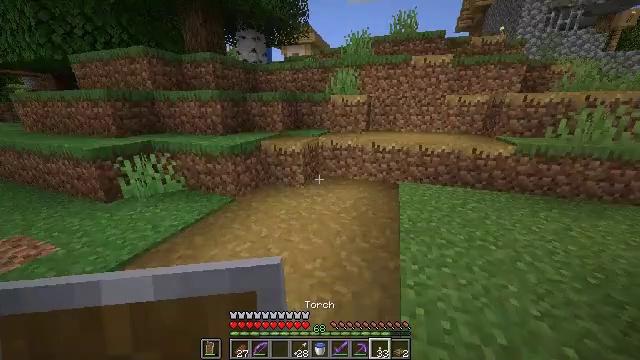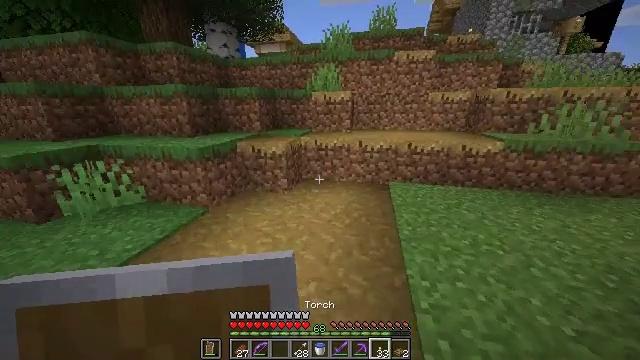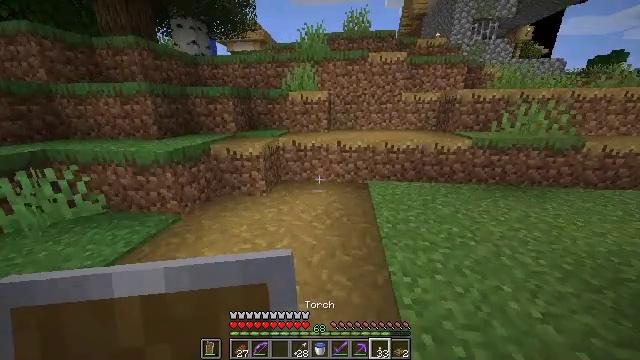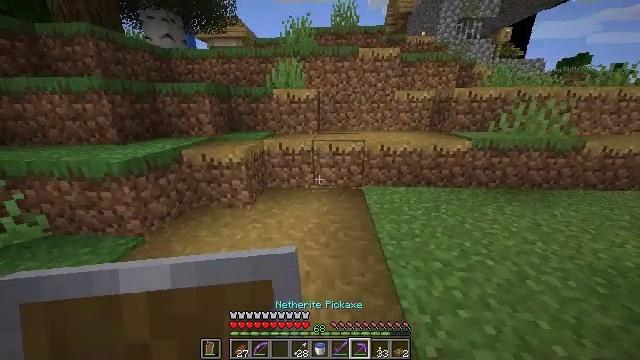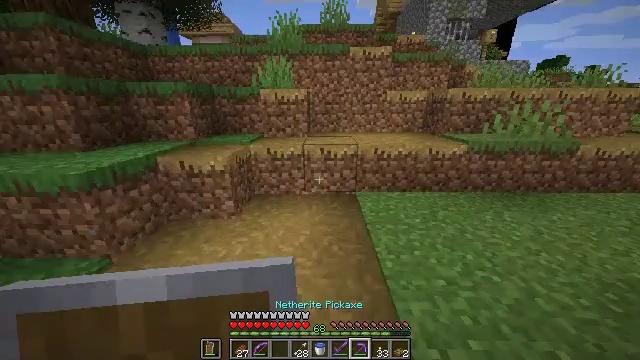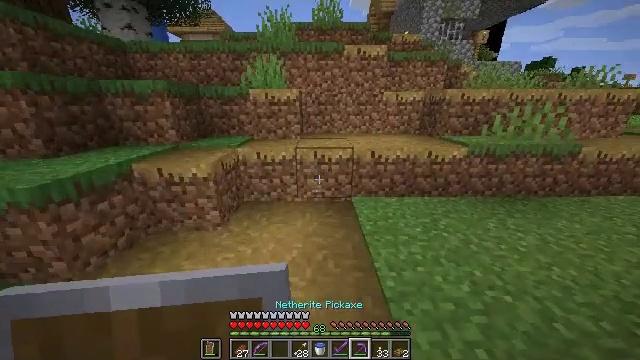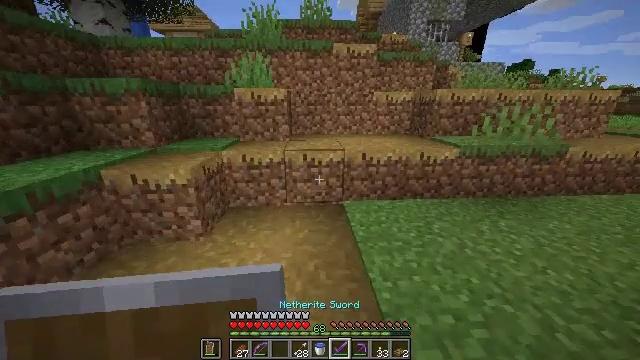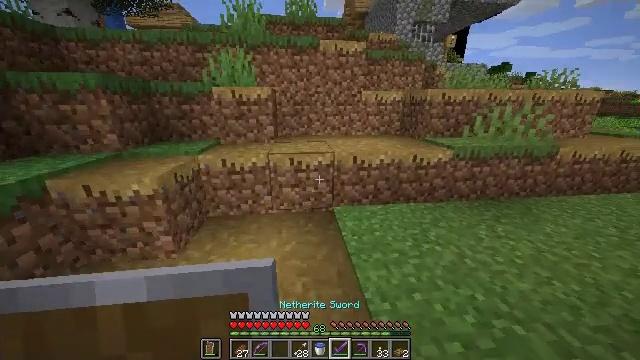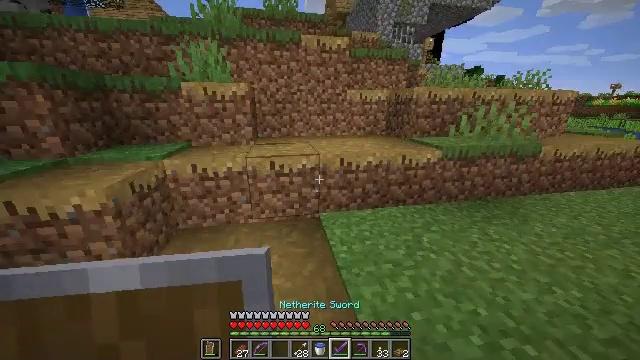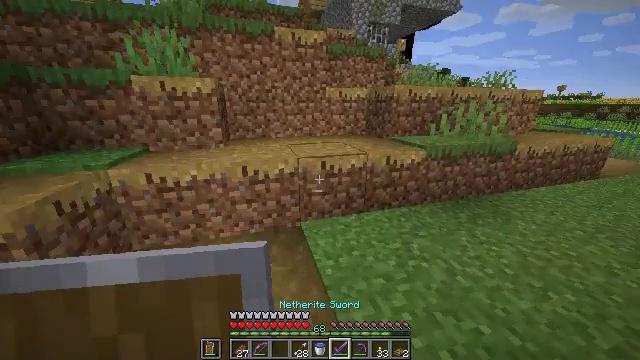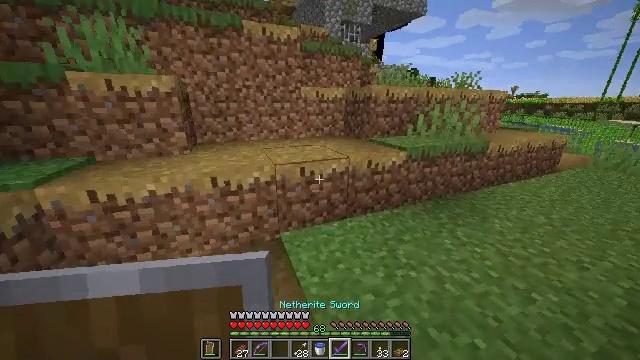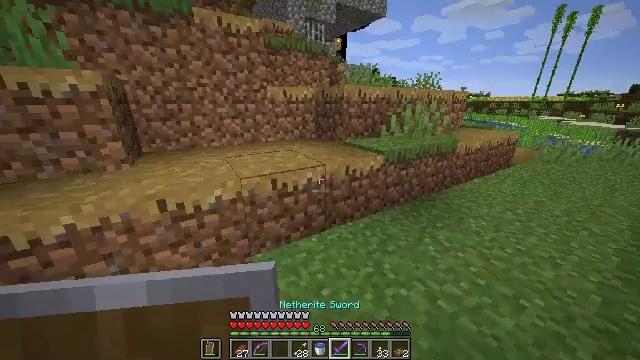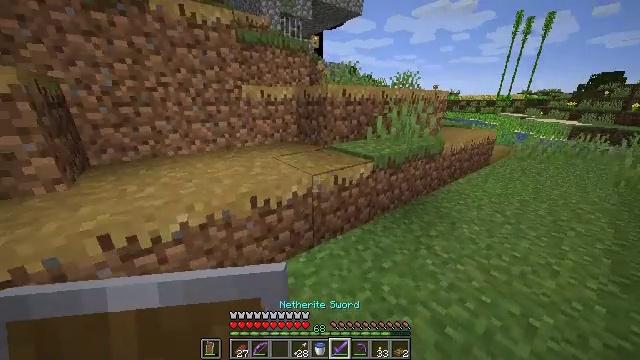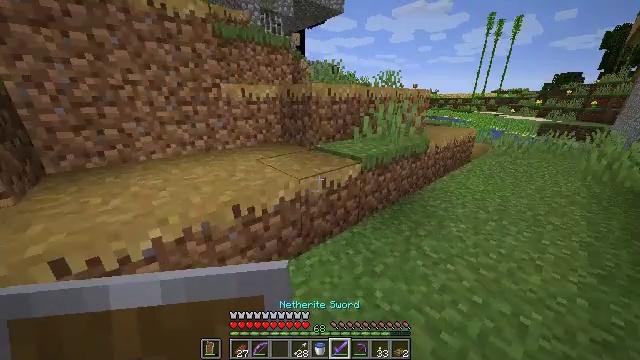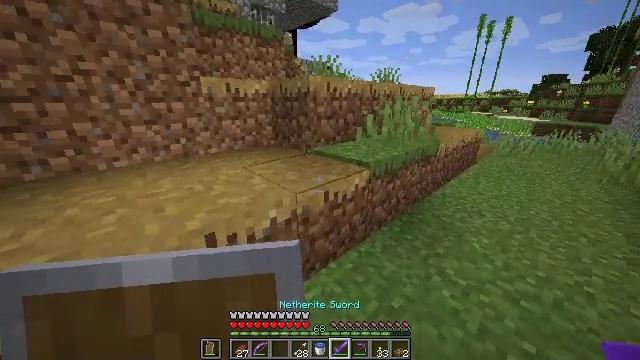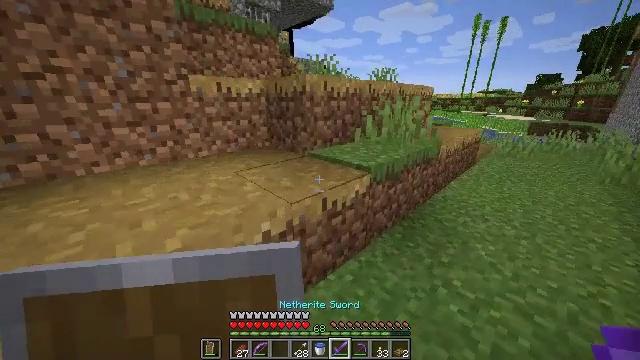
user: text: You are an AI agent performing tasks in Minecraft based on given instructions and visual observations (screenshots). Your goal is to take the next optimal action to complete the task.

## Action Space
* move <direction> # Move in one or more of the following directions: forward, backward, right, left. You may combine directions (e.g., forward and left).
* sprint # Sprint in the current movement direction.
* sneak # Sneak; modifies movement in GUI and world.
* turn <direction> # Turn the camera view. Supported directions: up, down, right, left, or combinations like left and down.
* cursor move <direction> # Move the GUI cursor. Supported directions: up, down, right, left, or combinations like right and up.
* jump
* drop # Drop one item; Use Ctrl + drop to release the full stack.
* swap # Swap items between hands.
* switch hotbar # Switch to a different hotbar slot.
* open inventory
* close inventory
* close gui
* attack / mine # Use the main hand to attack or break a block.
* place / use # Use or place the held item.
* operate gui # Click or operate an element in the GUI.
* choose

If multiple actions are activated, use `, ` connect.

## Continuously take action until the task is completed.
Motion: motion action
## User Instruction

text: Hunt a cow.
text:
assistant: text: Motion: move forward, turn right
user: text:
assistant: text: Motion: move forward, turn right
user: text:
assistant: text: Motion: move forward, turn right
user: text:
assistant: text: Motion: move forward, turn right
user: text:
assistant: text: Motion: move forward, turn right
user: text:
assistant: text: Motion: move forward, turn right
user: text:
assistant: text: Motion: move forward, turn right
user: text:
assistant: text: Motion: move forward, turn right
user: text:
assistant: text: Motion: move forward, turn right
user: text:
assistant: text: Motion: move forward, turn right
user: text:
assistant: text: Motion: move forward, turn right
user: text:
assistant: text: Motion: move forward, turn right
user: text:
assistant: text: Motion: move forward, turn right
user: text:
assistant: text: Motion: move forward, turn right
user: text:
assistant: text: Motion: move forward
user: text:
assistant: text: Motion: move forward, jump
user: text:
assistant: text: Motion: move forward, jump
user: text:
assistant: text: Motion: move forward, jump
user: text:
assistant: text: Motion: move forward, jump
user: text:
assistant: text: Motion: move forward, jump
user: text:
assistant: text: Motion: move forward
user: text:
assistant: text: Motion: move forward
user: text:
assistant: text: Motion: move forward
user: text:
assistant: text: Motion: move forward, jump
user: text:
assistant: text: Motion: move forward, jump
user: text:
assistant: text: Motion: move forward, jump
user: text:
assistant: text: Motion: move forward, jump
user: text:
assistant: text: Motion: move forward
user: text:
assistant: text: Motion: move forward
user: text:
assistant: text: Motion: move forward